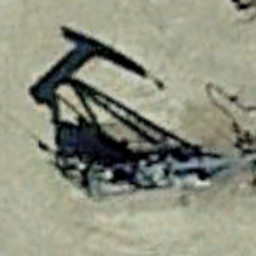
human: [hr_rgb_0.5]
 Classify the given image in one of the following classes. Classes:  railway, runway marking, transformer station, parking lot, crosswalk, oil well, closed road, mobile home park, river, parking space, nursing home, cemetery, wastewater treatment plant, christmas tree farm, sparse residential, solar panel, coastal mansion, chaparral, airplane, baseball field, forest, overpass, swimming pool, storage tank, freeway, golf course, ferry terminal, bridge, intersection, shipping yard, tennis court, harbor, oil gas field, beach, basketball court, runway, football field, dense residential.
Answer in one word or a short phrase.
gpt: oil well